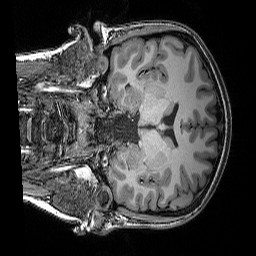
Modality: T1w
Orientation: coronal
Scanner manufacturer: siemens
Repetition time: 2.25 s
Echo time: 0.00418 s